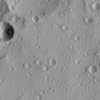
Label: not_dusty